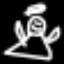
Label: angel